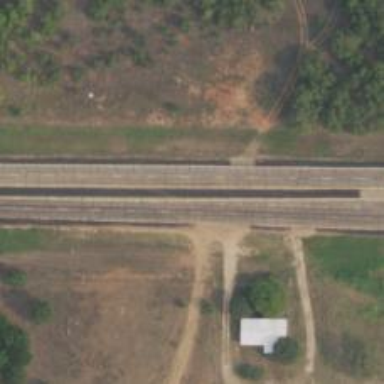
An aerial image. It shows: Secondary road with asphalt surface.